Brain MRI, t1w sequence, axial 2D slice.
Patient: age 33, sex M, weight 90 kg, height 1.9 m
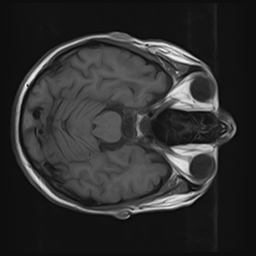